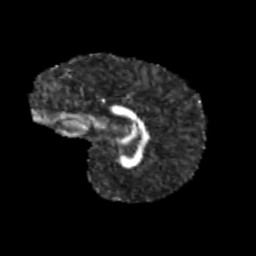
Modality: FA
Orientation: sagittal
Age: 11
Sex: female
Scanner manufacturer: siemens
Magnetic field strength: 3 T
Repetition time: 3.8 s
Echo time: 0.07 s